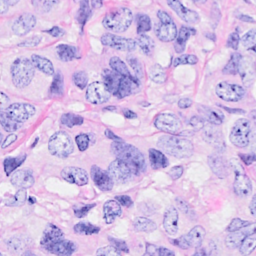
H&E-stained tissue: Breast